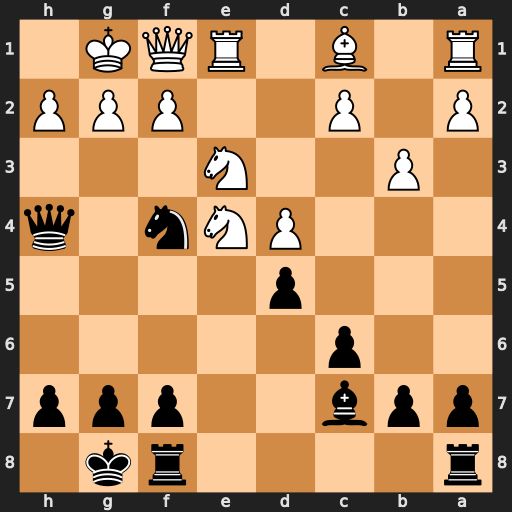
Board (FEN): r4rk1/ppb2ppp/2p5/3p4/3PNn1q/1P2N3/P1P2PPP/R1B1RQK1
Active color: b
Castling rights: -
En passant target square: -
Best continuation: Ne2+ Qxe2 Qxh2+ Kf1 Qh1#